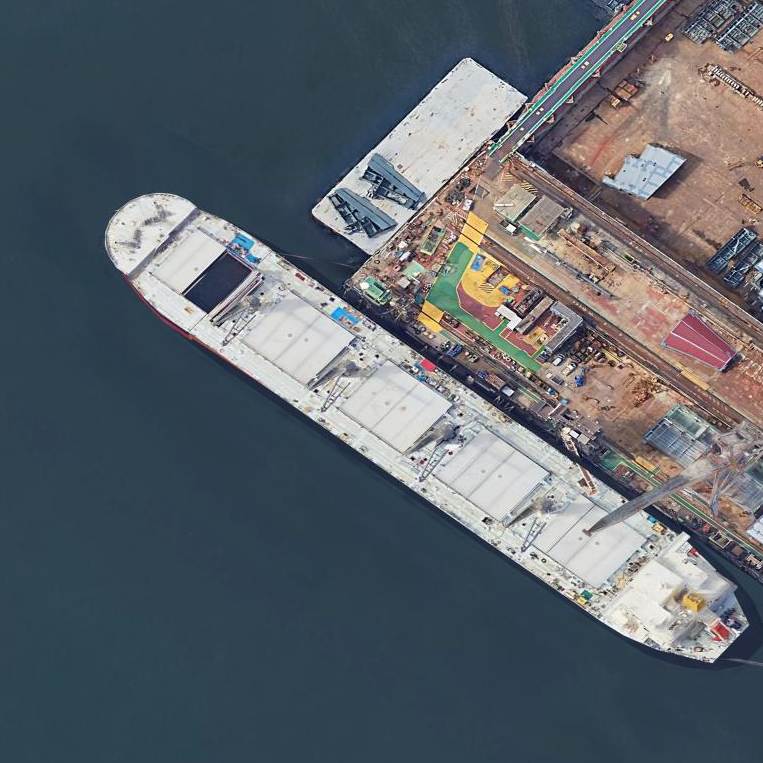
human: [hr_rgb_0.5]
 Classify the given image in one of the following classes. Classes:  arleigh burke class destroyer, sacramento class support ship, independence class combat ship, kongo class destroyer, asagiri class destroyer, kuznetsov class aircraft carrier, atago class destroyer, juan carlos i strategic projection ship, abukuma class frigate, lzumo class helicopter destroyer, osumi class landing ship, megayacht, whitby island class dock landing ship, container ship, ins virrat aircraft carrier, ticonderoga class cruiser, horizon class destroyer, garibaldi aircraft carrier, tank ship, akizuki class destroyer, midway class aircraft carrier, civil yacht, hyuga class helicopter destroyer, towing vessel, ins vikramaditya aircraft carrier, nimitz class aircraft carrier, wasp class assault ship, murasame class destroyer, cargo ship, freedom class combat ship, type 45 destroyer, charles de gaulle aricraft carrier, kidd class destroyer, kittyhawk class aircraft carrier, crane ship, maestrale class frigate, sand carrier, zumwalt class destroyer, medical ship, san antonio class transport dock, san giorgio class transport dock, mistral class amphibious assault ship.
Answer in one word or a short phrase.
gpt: Cargo ship